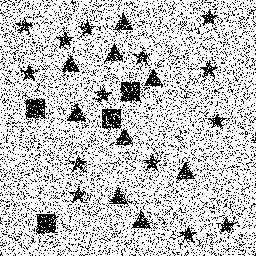
Squares: 4
Triangles: 9
Stars: 14
Total shapes: 27